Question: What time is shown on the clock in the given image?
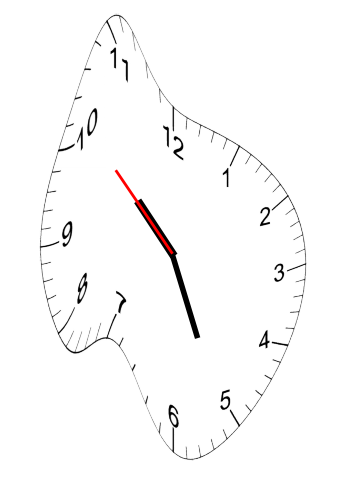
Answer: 10:25:52